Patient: sex F, age 66
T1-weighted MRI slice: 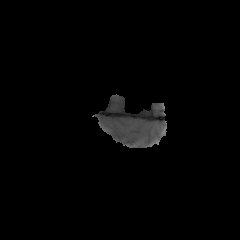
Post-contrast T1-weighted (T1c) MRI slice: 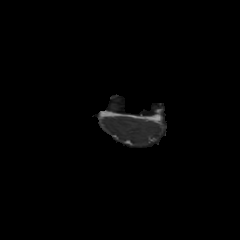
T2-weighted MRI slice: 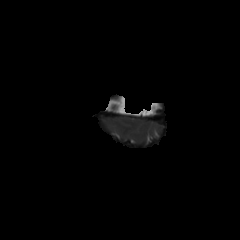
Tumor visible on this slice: no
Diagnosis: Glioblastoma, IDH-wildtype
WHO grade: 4